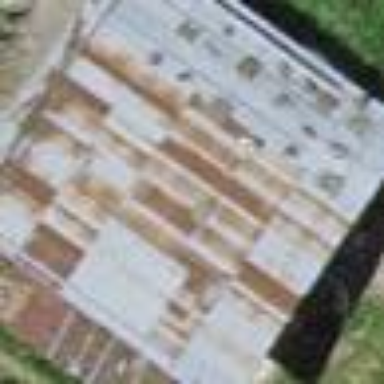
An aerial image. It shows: Shed building.